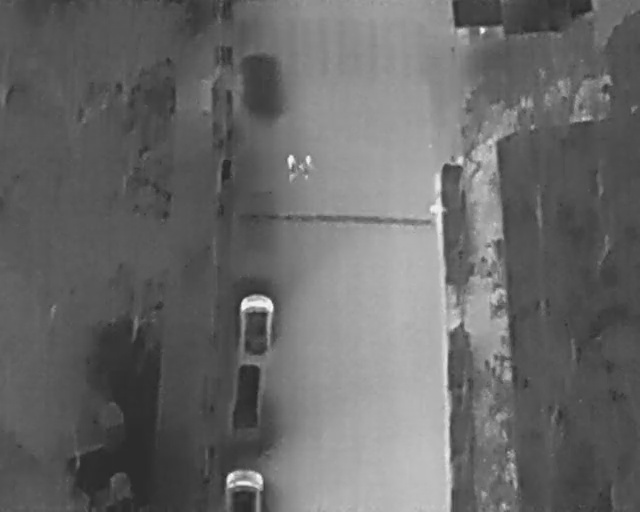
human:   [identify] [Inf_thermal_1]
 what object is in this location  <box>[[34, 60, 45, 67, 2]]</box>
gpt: <ref>1 medium car at the center</ref>